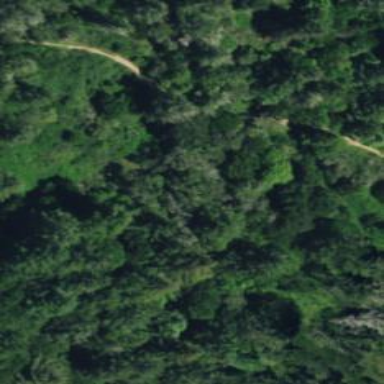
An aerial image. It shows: Patch of scrub vegetation.